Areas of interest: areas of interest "Ping Qian International (Kunshan) Modern Industrial Park"
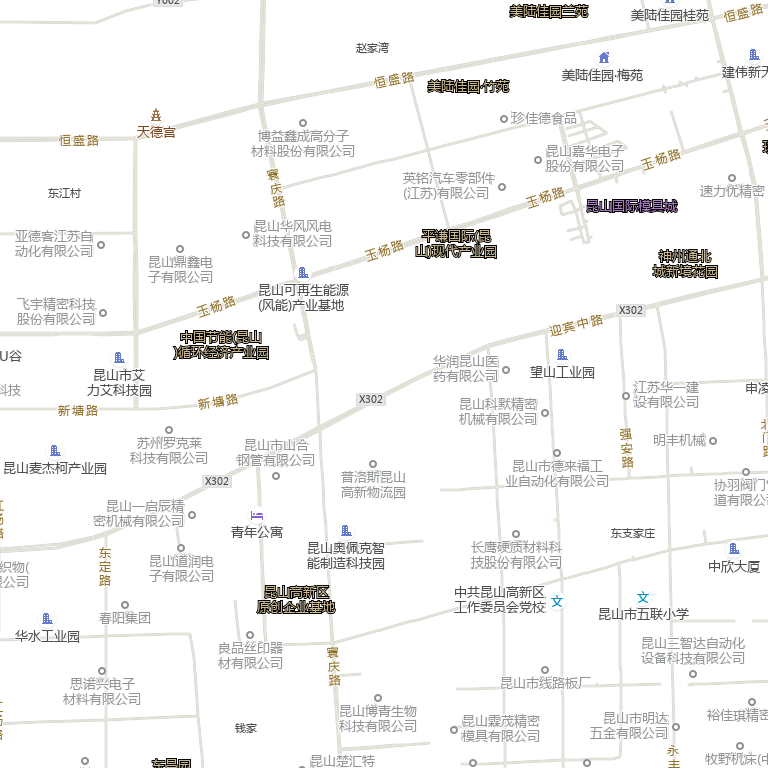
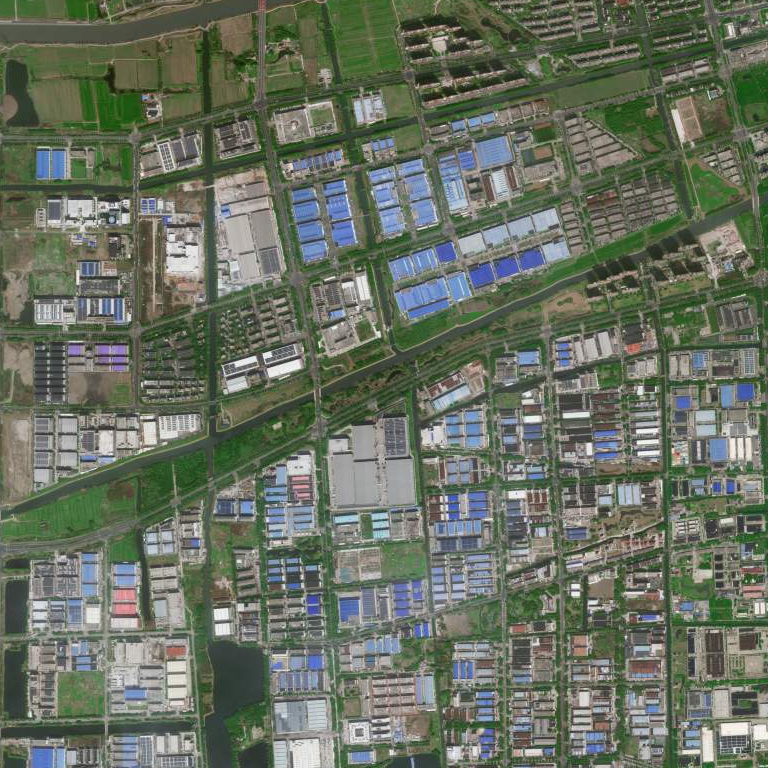